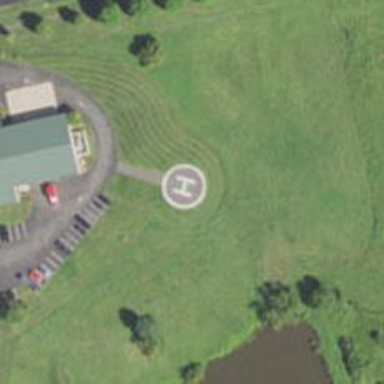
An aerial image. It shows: Image showing helipad at airport.